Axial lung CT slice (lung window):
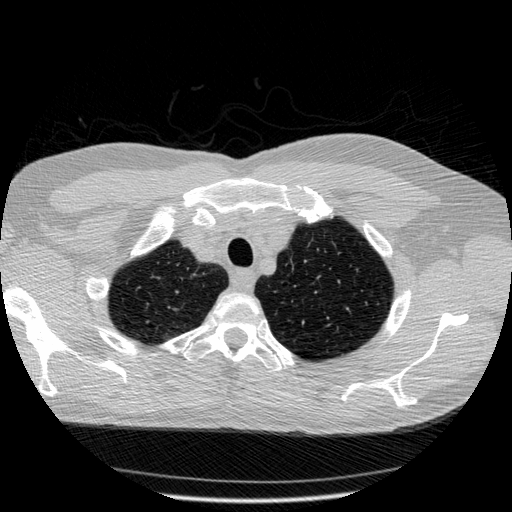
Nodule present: no